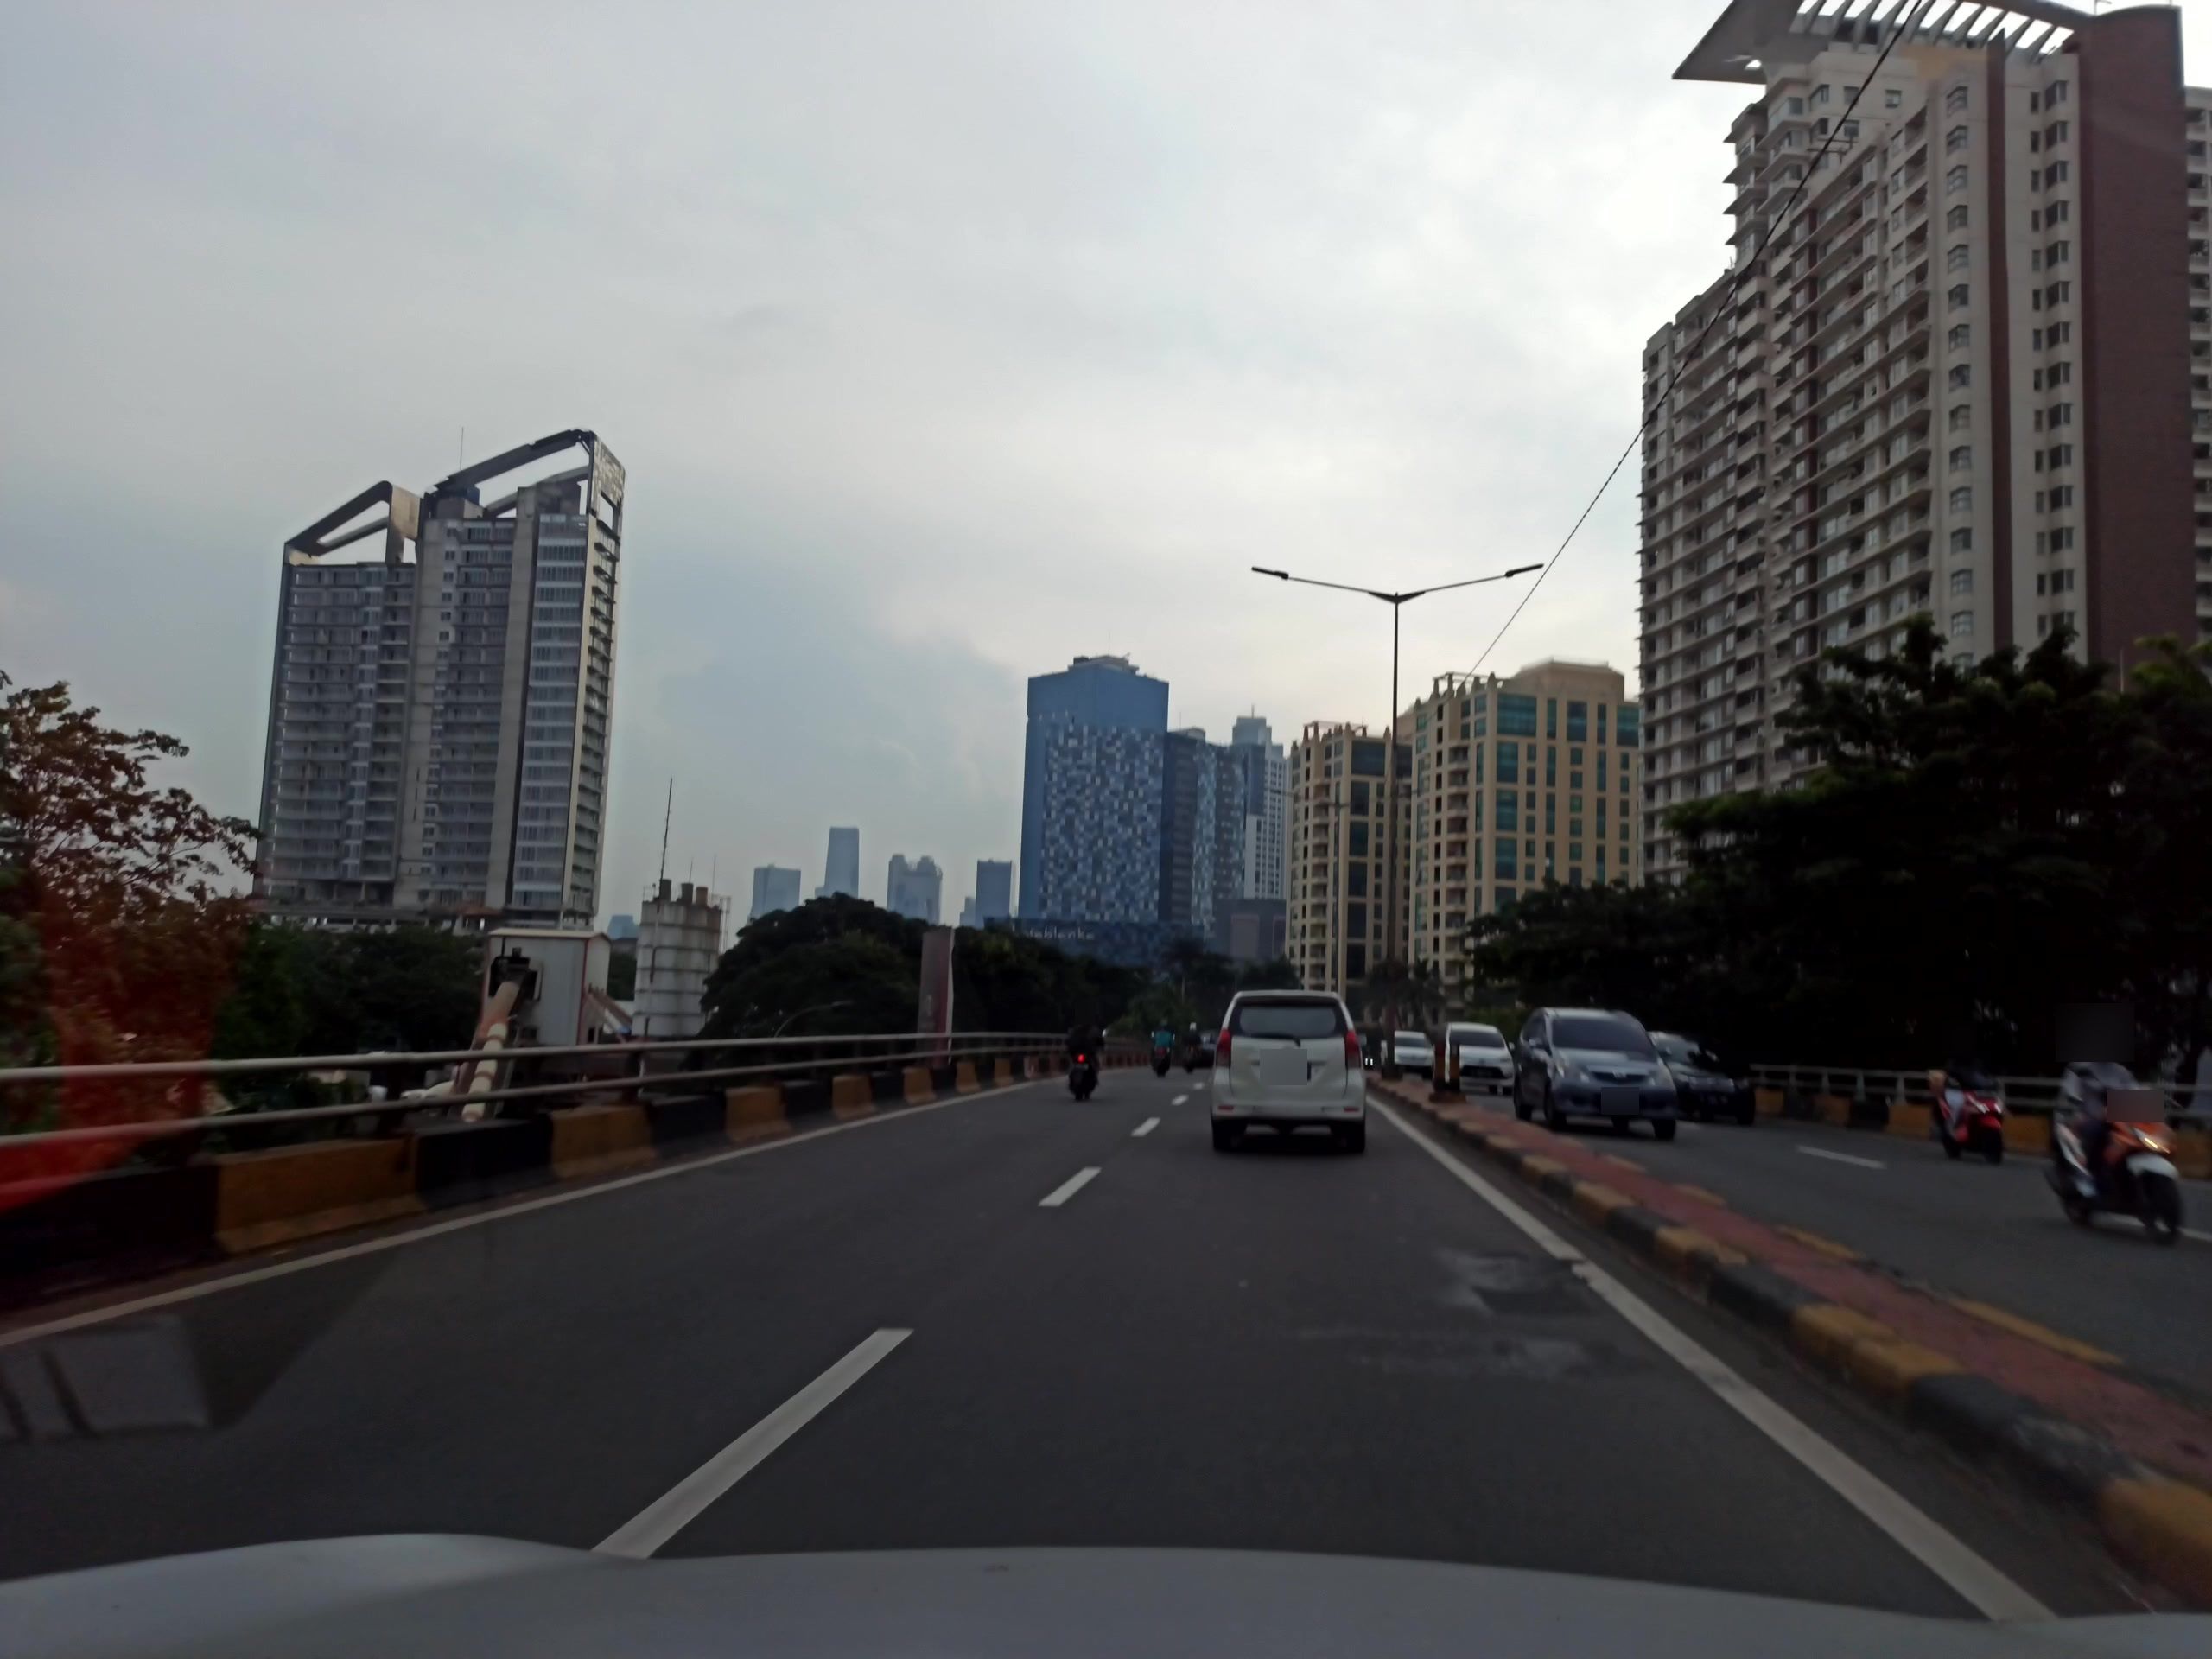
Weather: cloudy
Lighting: day
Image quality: good
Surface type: driving surface
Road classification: primary
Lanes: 2
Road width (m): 5.65, 8
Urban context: urban centre
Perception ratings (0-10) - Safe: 3.73, Lively: 8.47, Beautiful: 5.44, Boring: 5.19, Depressing: 3.31, Wealthy: 7.19